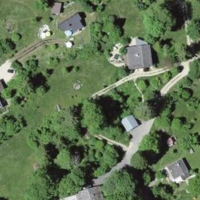
EUNIS habitat code: 44
Species observed at this site:
Urtica dioica